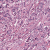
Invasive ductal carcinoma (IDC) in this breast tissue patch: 1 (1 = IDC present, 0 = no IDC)